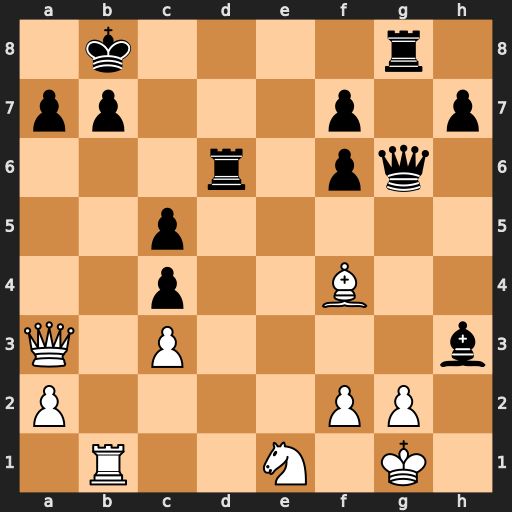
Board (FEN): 1k4r1/pp3p1p/3r1pq1/2p5/2p2B2/Q1P4b/P4PP1/1R2N1K1
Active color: w
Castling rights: -
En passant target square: -
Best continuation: Bxd6+ Ka8 Bxc5 a6 Rb6